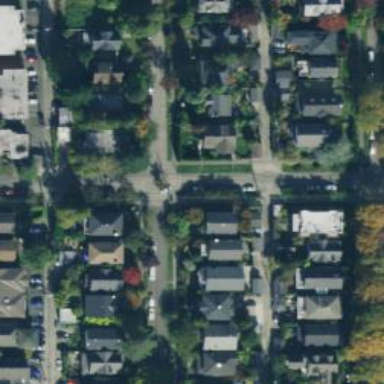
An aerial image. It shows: Residential road with separate sidewalk.